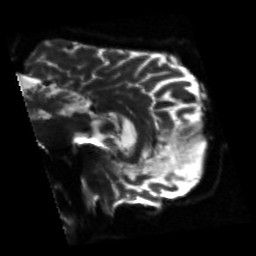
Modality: sbref
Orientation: sagittal
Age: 72
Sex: male
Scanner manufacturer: siemens
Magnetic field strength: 3 T
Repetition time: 5.25 s
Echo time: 0.08 s